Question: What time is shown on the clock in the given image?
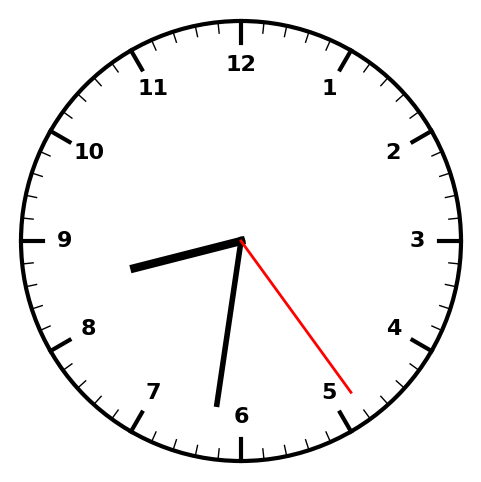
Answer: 08:31:24